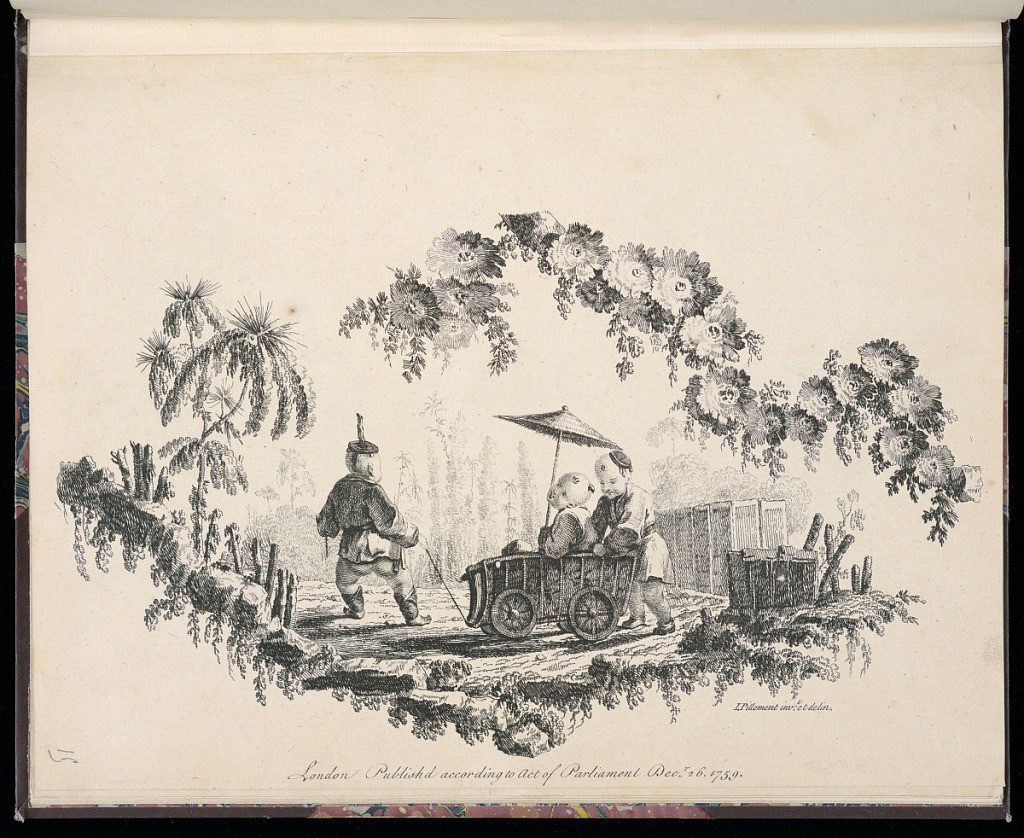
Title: Children Playing with a Wagon
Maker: Jean-Baptiste Pillement, French, 1728–1808
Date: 1759
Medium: Etching on laid paper
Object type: Print
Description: Print from a series of fourteen chinoiserie vignettes, depicting children playing a variety of games in different landscapes. Three children play together in the middle of a landscape within a vignette framed by trees, flowers, foliage, and rocks. A boy sitting in a wagon holds a parasol while being pulled by another, with a third boy pushing from behind. The print is signed and dated.